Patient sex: M
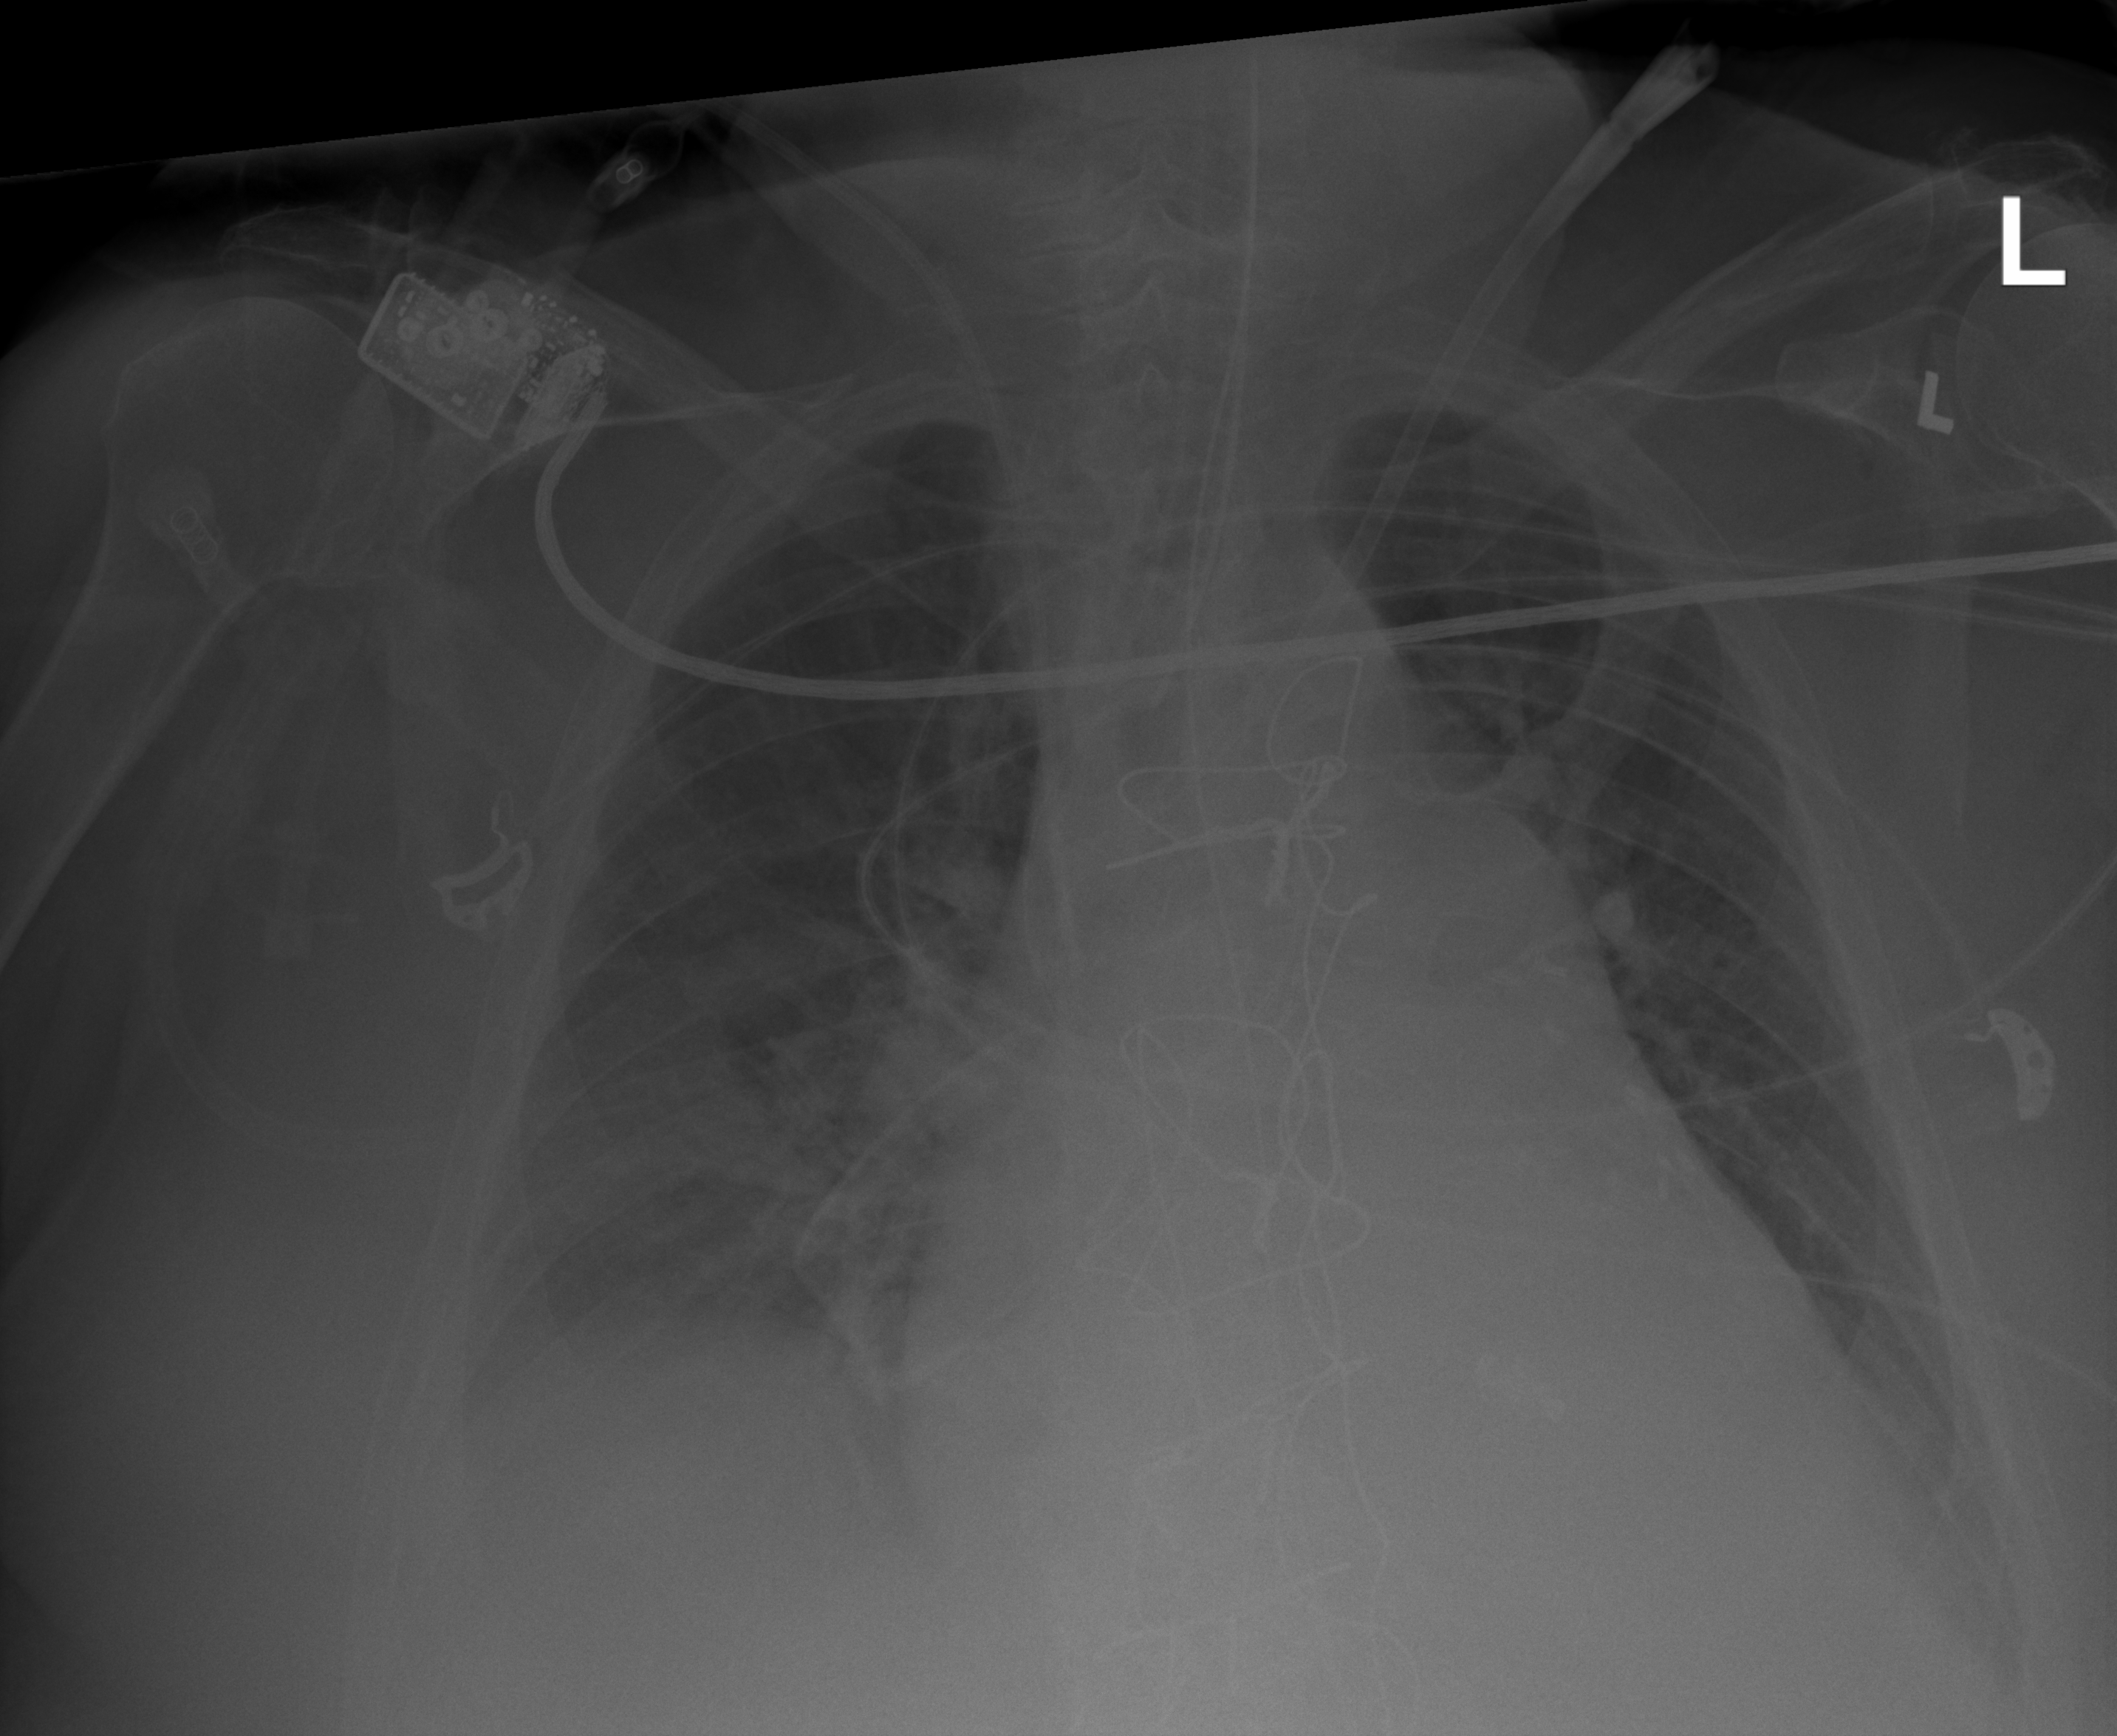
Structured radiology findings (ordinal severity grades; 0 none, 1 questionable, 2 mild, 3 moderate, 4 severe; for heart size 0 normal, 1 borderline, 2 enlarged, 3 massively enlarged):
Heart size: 2
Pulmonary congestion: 2
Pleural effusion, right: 2
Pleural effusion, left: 2
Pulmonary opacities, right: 2
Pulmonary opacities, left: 0
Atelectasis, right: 2
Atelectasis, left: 2